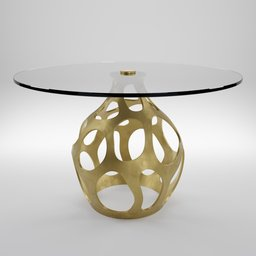
Label: furniture